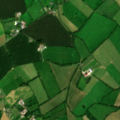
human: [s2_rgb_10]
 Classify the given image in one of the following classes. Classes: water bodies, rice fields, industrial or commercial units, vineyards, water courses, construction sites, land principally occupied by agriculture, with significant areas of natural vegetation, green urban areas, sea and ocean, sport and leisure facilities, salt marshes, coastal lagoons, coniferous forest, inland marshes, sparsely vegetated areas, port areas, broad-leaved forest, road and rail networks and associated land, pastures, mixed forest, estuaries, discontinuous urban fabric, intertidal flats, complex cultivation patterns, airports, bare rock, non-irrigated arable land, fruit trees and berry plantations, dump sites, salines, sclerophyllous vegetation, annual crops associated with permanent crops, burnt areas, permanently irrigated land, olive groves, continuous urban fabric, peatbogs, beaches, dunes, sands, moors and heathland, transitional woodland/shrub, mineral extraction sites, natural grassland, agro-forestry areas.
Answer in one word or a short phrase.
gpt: non-irrigated arable land, pastures, complex cultivation patterns